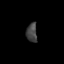
Tissue: prostate
Cell type: Myeloid cells
Senescence score: 0.3614
Nuclear area (px): 200
Mean DAPI intensity: 66.575